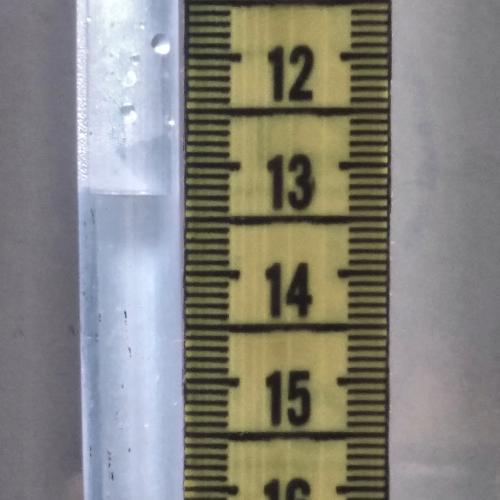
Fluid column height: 13.3 cm